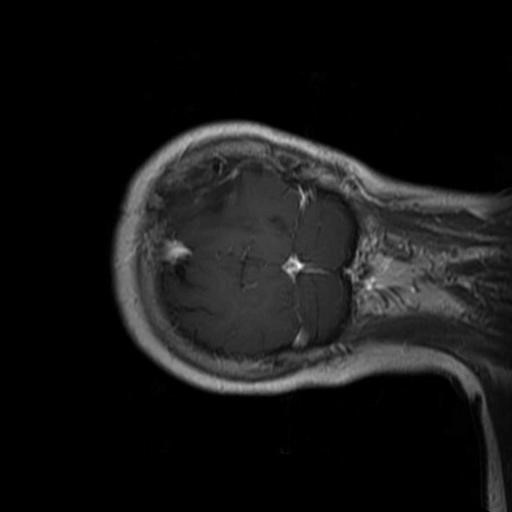
Label: brain_glioma